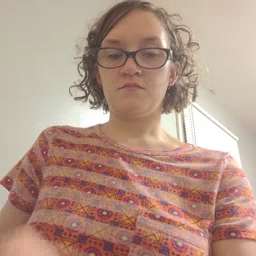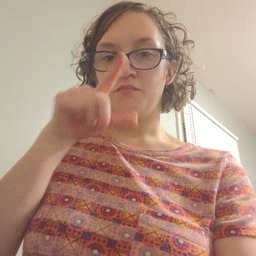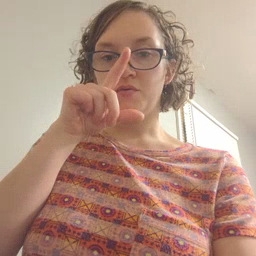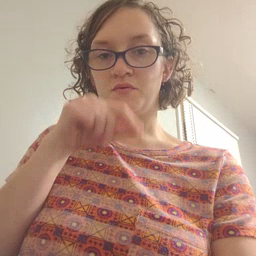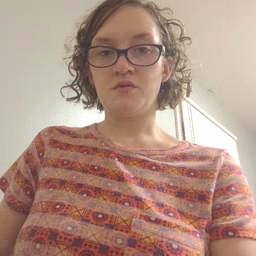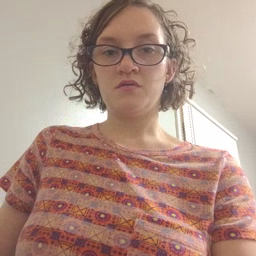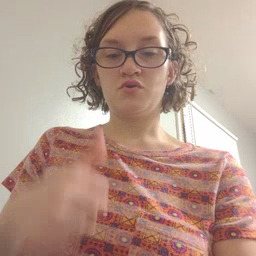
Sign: bird